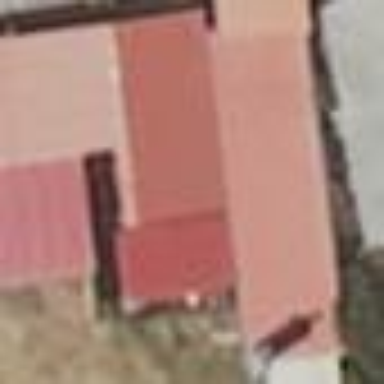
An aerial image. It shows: Shed building.